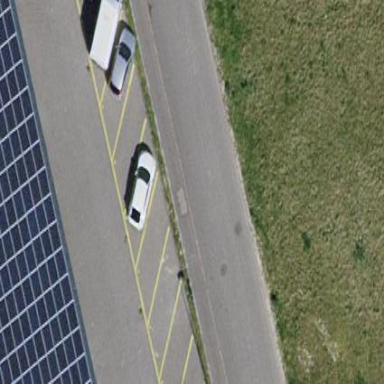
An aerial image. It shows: Parking area.